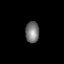
Tissue: prostate
Cell type: T cells
Senescence score: 0.3283
Nuclear area (px): 291
Mean DAPI intensity: 117.732